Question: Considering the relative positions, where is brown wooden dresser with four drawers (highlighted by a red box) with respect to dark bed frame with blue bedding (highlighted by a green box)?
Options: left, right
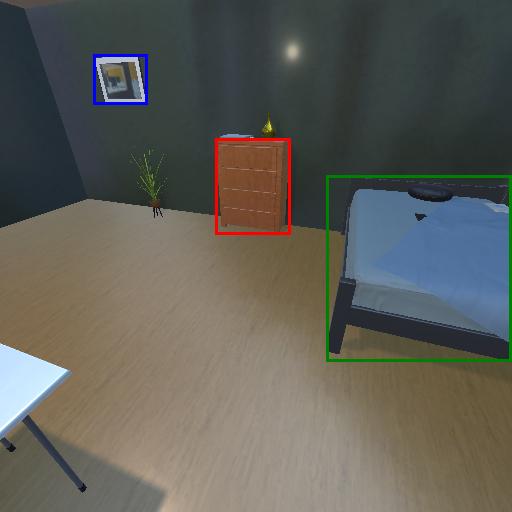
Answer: left